Field crop: tomato
Growth stage: 1
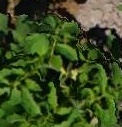
Species: tomato